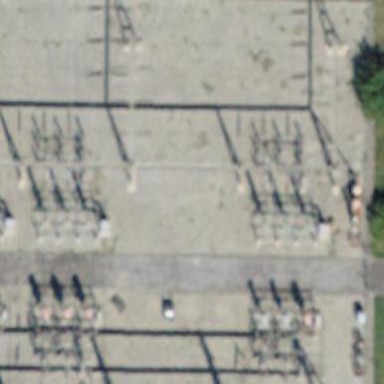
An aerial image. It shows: Power substation.